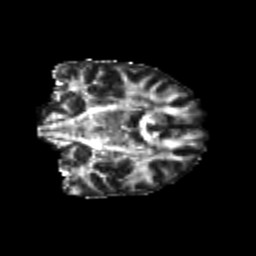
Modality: FA
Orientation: coronal
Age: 22
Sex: female
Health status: healthy
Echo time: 0.074 s